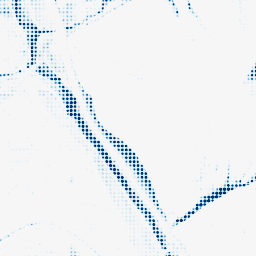
Category: morphological
Decomposition family: morphological_rect
Decomposition parameters: operation: closing
width: 20
height: 5
Upsampling method: sinc_hamming
Upsampling parameters: scale: 8
kernel_size: 4
Upsampling scale: 8